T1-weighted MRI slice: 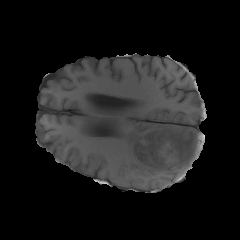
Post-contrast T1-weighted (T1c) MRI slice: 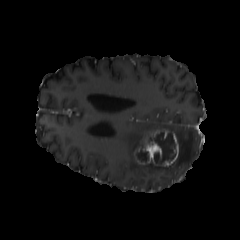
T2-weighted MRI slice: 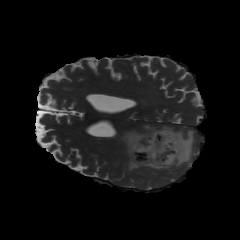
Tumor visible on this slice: yes